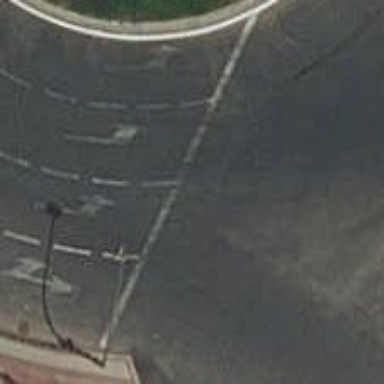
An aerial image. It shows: Road with traffic signals.